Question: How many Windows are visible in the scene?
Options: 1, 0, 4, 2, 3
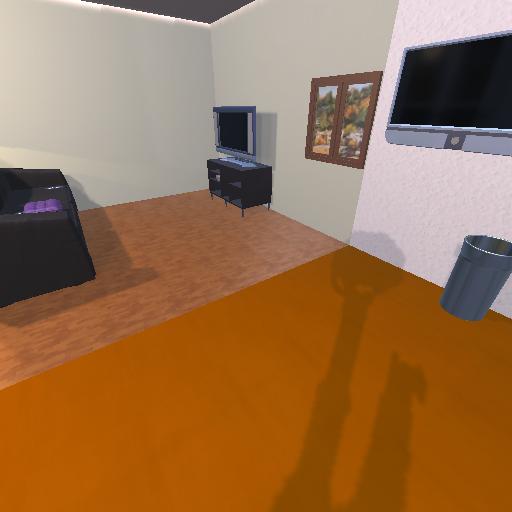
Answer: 1